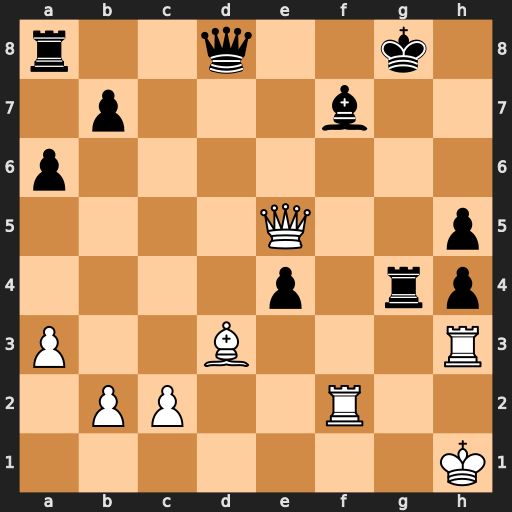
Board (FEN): r2q2k1/1p3b2/p7/4Q2p/4p1rp/P2B3R/1PP2R2/7K
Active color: w
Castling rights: -
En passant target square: -
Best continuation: Rxf7 Qg5 Qxg5+ Rxg5 Bc4